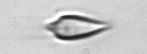
Label: Oxytoxum